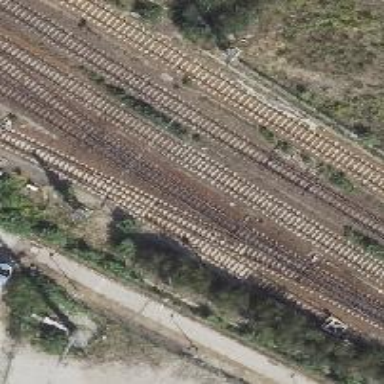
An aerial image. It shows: Railway switch.